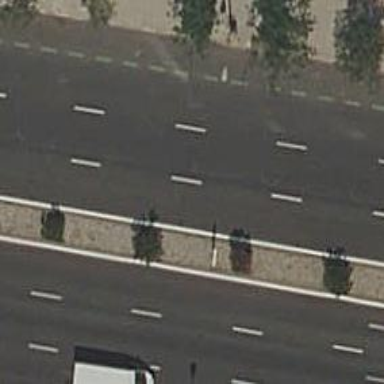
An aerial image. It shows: Tertiary road with asphalt surface. There is parallel street-side parking on the right lane.